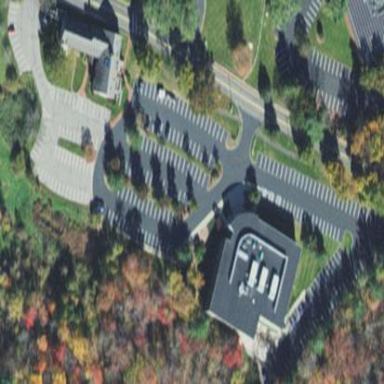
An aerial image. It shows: Parking area.